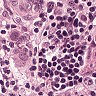
Metastatic tissue present: yes